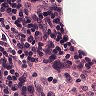
Metastatic tissue present: no